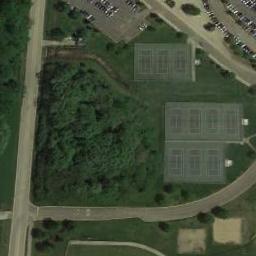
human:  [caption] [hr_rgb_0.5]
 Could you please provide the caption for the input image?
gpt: There are many cars in the parking lot next to the tennis courts .

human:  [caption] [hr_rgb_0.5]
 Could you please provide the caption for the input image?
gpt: The tennis court is on the grass next to some trees and parking lot .

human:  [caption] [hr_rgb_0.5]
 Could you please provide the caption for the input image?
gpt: Next to the residential area next to the woods is the parking lot .

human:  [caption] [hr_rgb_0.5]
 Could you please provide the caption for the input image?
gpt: The tennis court is on the right side of the road .

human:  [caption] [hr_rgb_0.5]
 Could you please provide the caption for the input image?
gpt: The tennis courts are on a green meadow .